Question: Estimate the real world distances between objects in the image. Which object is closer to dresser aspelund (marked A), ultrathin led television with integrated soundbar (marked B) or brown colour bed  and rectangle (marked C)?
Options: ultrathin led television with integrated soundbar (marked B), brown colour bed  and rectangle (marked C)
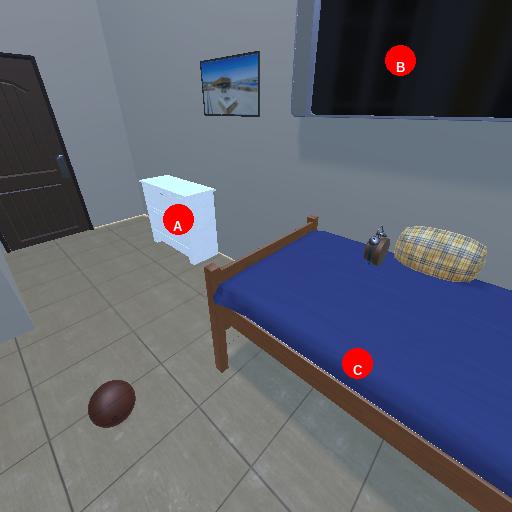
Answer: ultrathin led television with integrated soundbar (marked B)